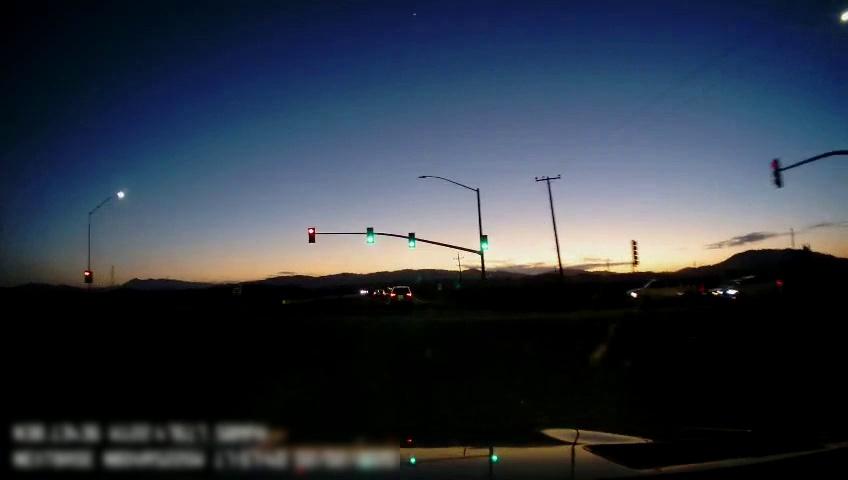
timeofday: Dusk/Dawn/Twilight
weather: Sunny
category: Drivable Space
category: Vehicles | SUV
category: Vehicles | SUV
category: Vehicles | Car
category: Vehicles | Car
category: Traffic | Lights
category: Traffic | Lights
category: Traffic | Lights
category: Traffic | Lights
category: Traffic | Lights
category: Traffic | Lights